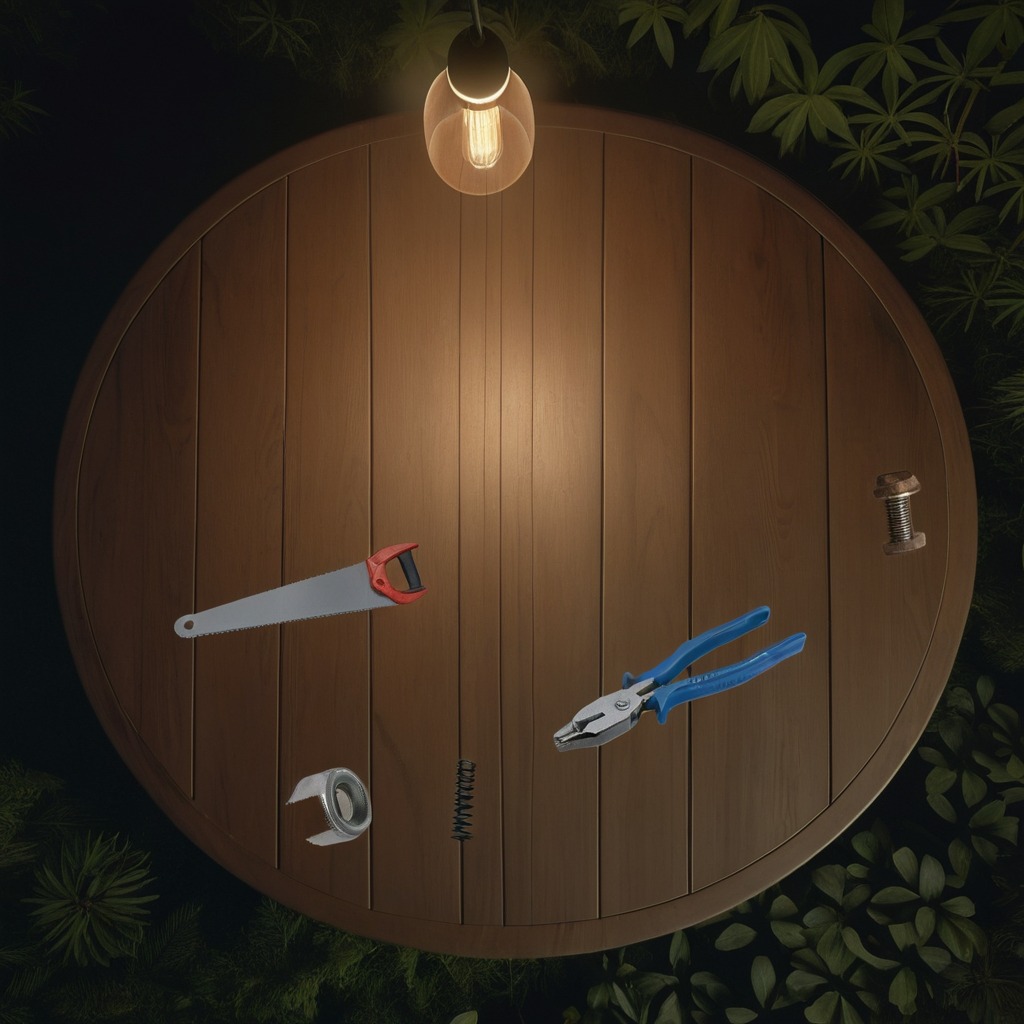
A metal machine screw, pliers, coiled metal spring, a handheld metal saw, and a metal nut are lying on the wooden table.